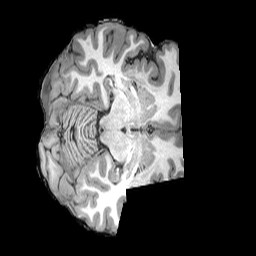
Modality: T1w
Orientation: axial
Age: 25
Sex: male
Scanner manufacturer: siemens
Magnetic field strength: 3 T
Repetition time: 2.3 s
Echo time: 0.00298 s